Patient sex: M
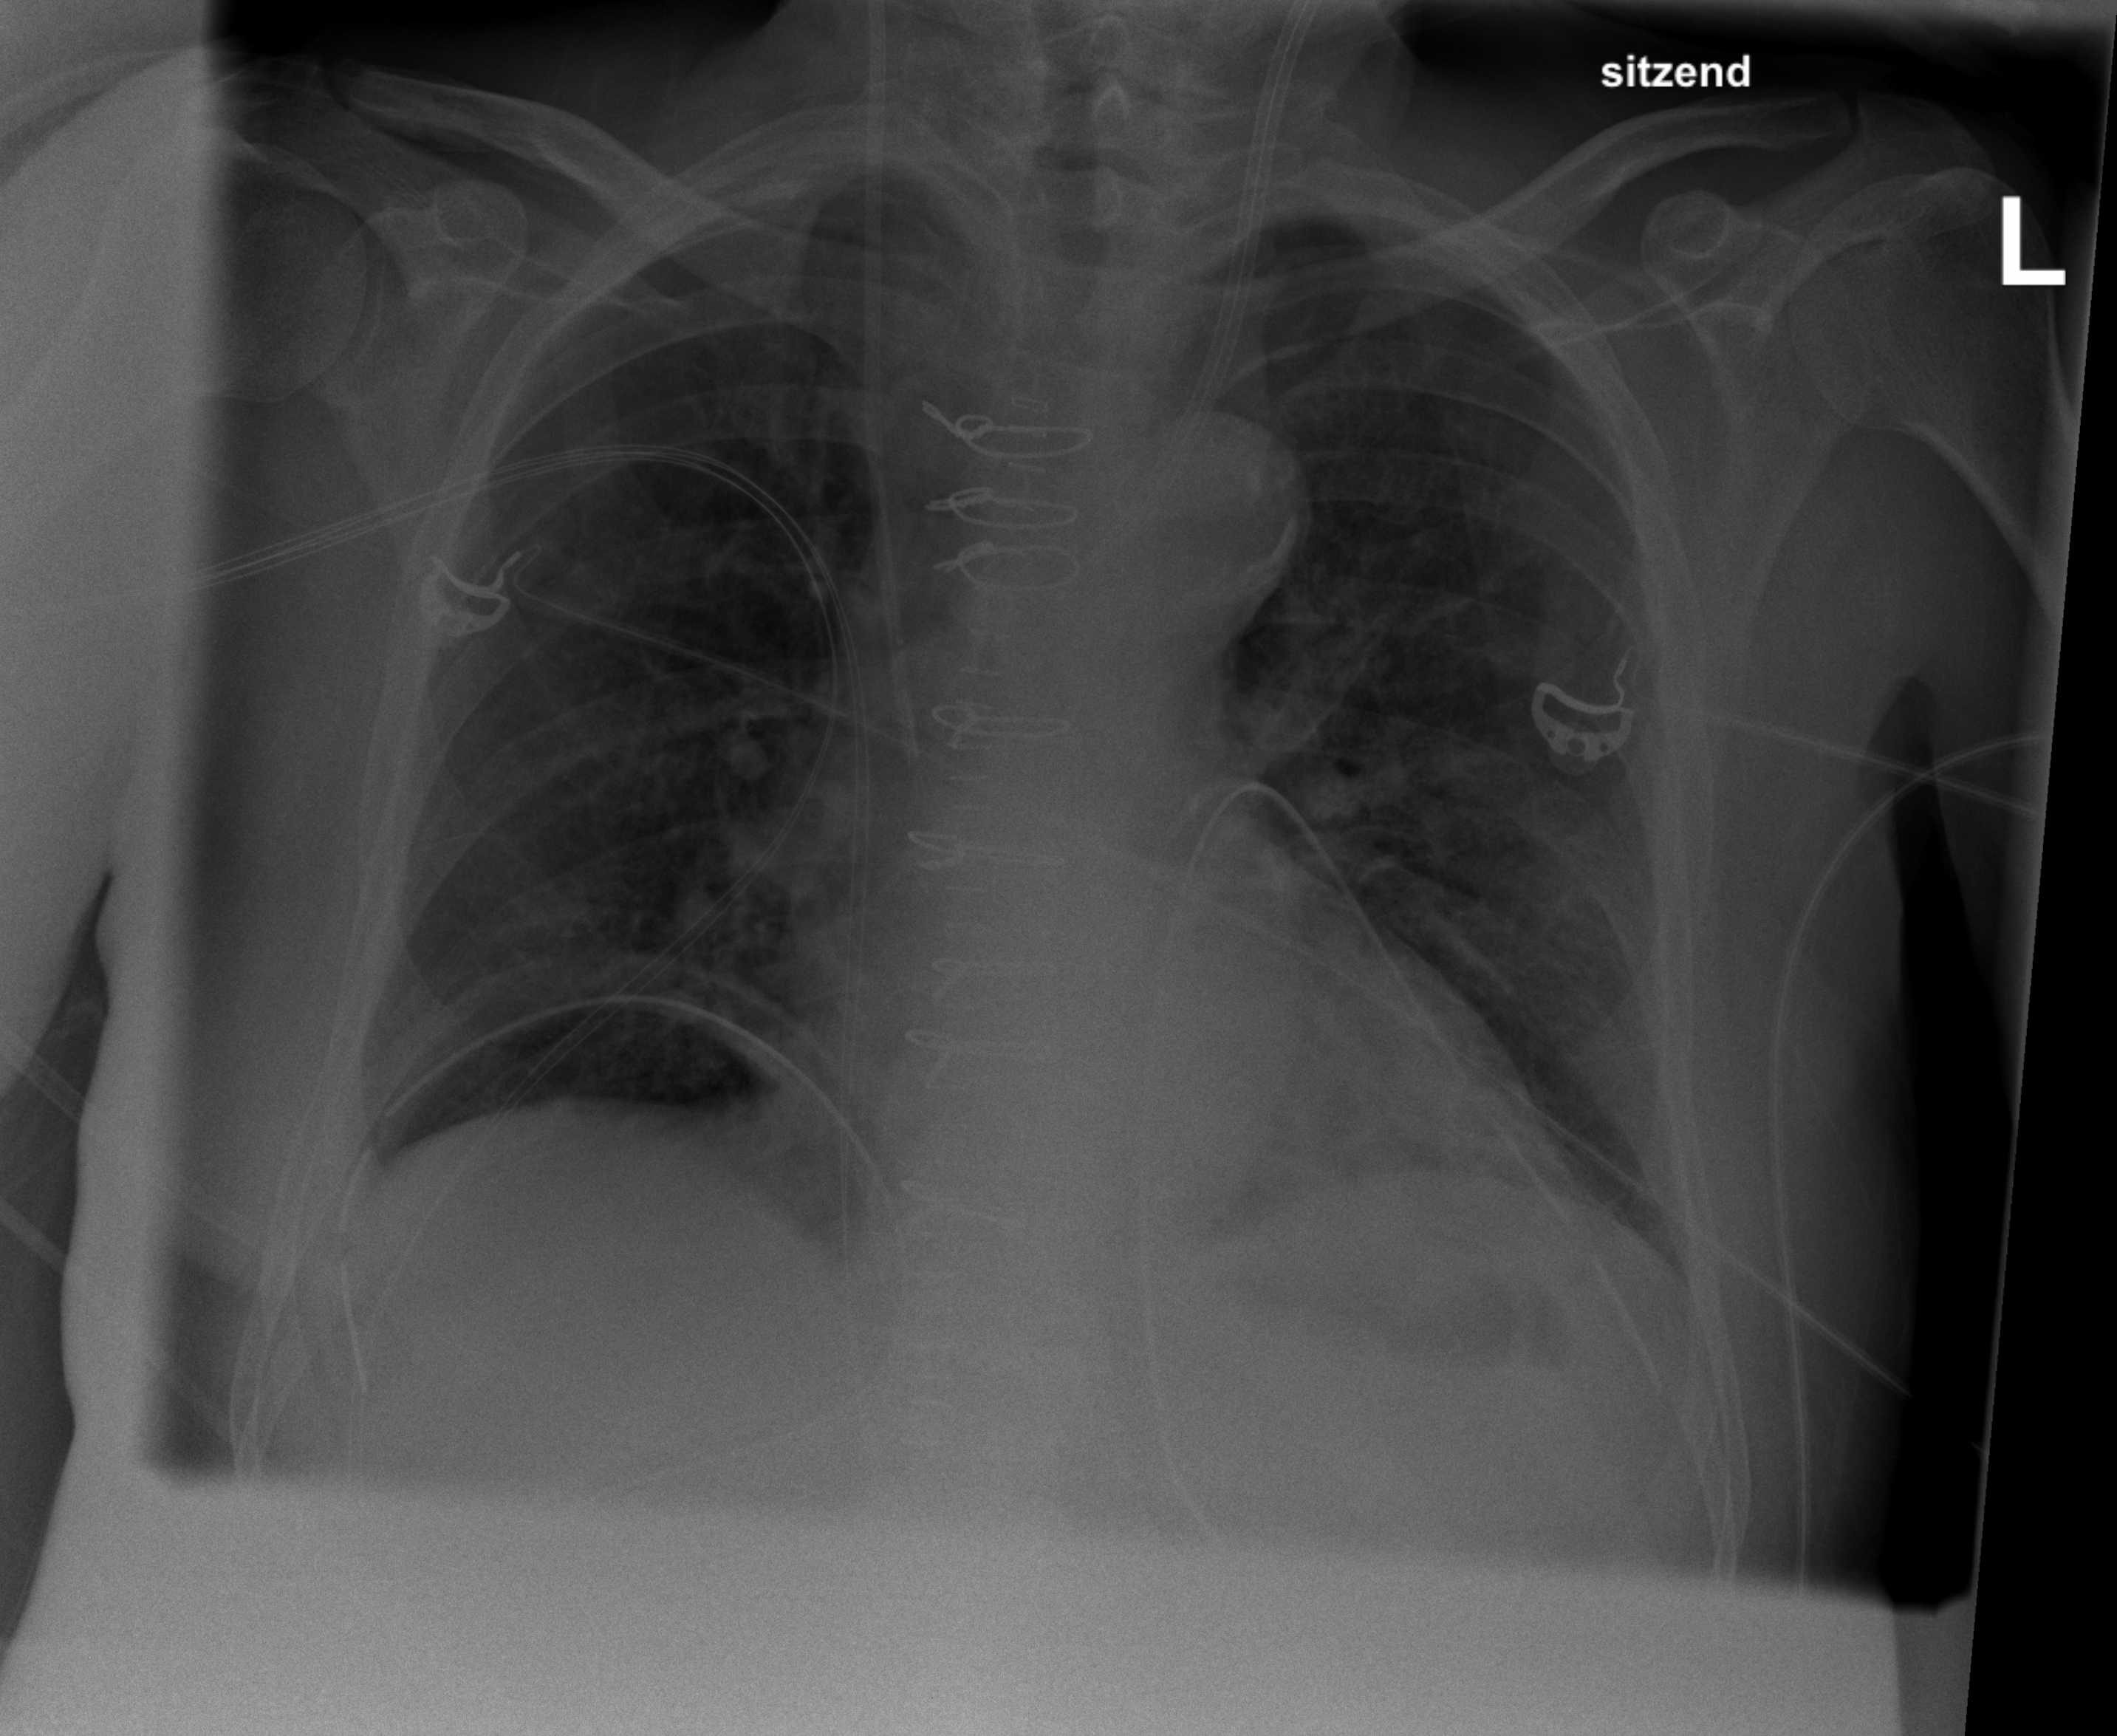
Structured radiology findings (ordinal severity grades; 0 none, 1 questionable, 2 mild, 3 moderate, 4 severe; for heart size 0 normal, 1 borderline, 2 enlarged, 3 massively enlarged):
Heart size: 0
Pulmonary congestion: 2
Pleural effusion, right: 0
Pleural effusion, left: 2
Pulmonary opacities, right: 1
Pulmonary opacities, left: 2
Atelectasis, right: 2
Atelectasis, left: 2